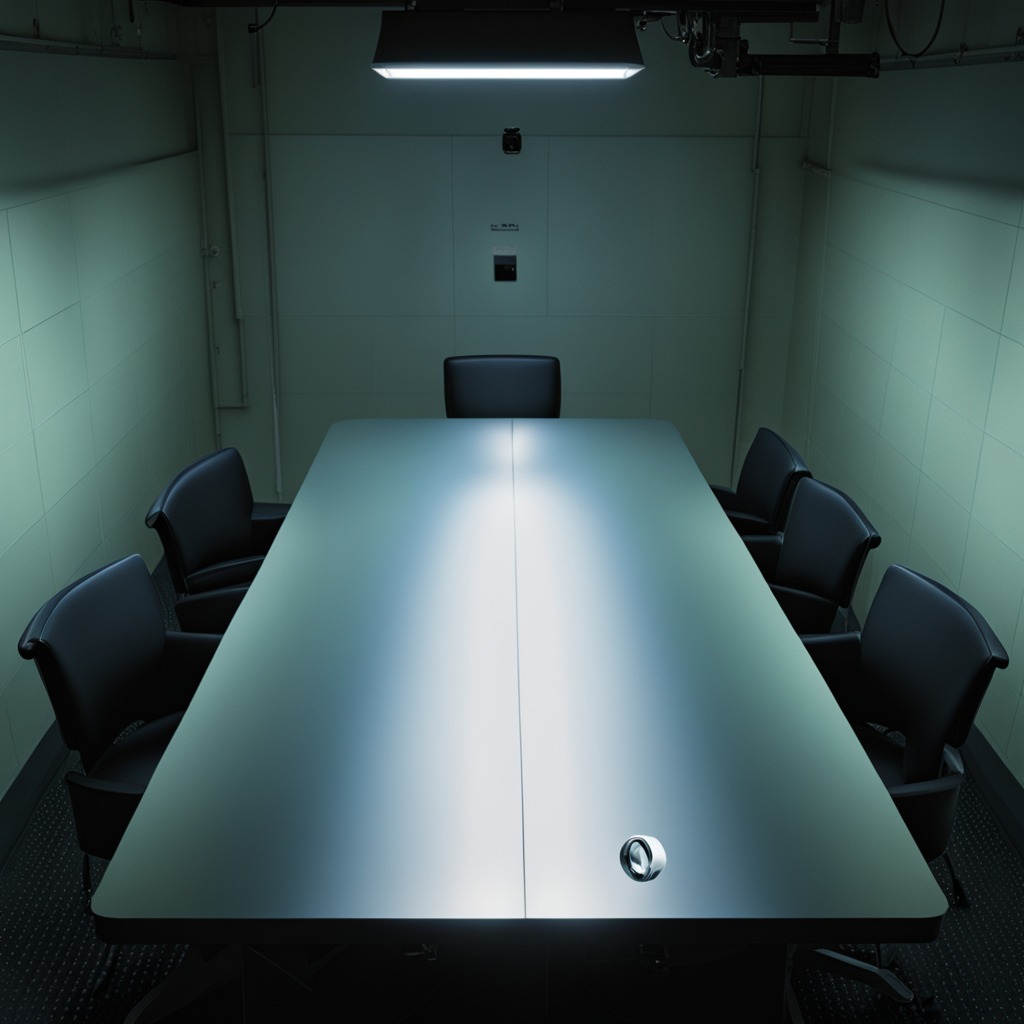
A metal nut is lying on the table.